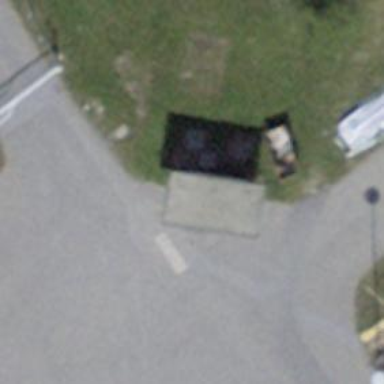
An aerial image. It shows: Fuel station.